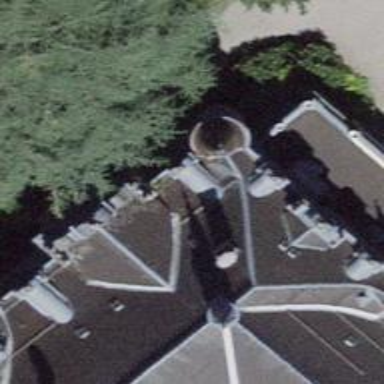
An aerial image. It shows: Museum.